This continuous-wavelet-transform scalogram was computed from a bearing vibration snapshot. Based on the visible evidence, which condition applies: normal, inner_race, outer_race, ball?
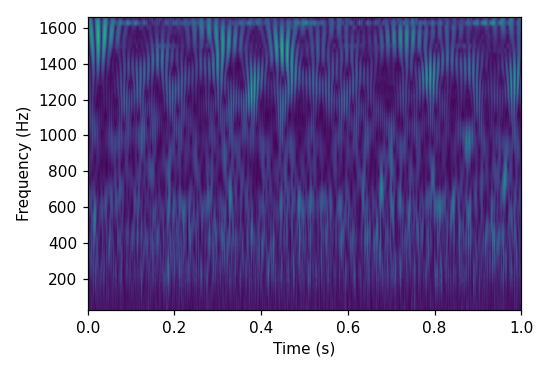
Answer: outer_race